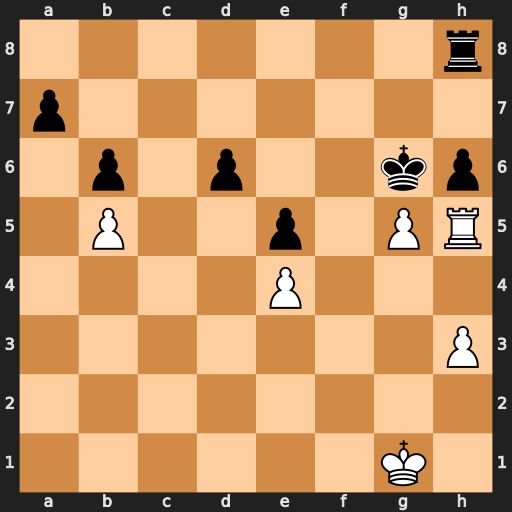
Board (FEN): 7r/p7/1p1p2kp/1P2p1PR/4P3/7P/8/6K1
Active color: w
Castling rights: -
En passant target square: -
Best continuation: Rxh6+ Rxh6 gxh6